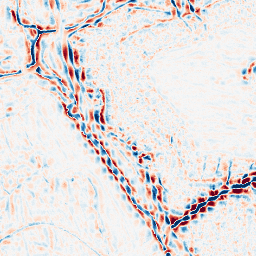
Category: wavelet
Decomposition family: wavelet_biorthogonal
Decomposition parameters: wavelet: bior4.4
level: 3
Upsampling method: bicubic
Upsampling parameters: scale: 4
Upsampling scale: 4